Question: I'm trying to add more elements to a two dimentional array in ruby but the .push method doesn't work. In the screenshot, I printed out all the elements and the final line is the array.

Here is the code:
'''
def solution(a)
x = 0
y = 1
coordinates = [[0, 0]]
a.each_with_index do |i, index|
next_coordinate = coordinates[coordinates.length-1]
case (index%4)
when 0
next_coordinate[y] += i
when 1
next_coordinate[x] += i
when 2
next_coordinate[y] -= i
else
next_coordinate[x] -= i
end
puts next_coordinate.to_s
coordinates.push(next_coordinate)
end
return coordinates.to_s
end
a = [1, 3, 2, 5, 4, 4, 6, 3, 2]
puts solution(a)
'''
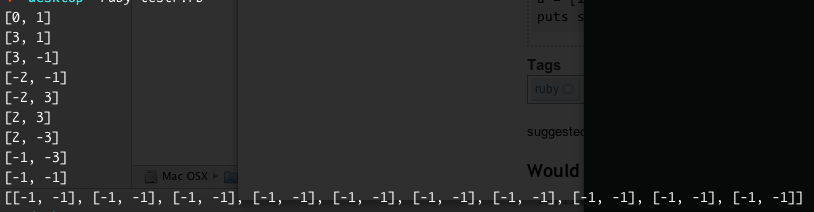
Answer: The code using same array object multiple times.
The code is doing something like following:
'''
a = [[1]]
a.push(a[-1])
a
# => [[1], [1]]
a[-1][0] += 1
a
# => [[2], [2]]
'''
Simple workaround is copy the object using 'clone' method.
'''
next_coordinate = coordinates[coordinates.length-1].clone
'''